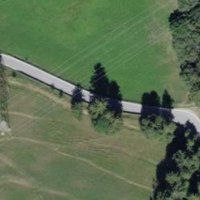
EUNIS habitat code: 24
Species observed at this site:
Caltha palustris